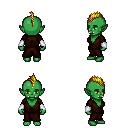
a pixel art fantasy rpg character, female body template, orc, green skin, brown robe, magenta pants, blonde mohawk hairstyle, white cloth bracers, four views (front, back, left, right), 2x2 character sprite sheet, small pixel art, hard edges, no anti-aliasing